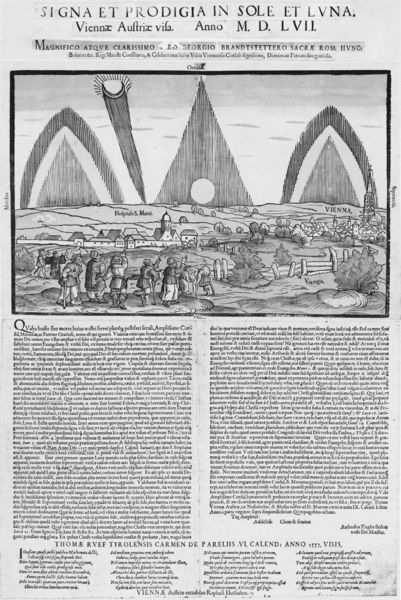
Titel: SIGNA ET PRODIGIA IN SOLE ET LVNA.
Künstler: Ambrosius Ziegler
Standort: Zürich.
Institution: Wickiana
Schlagwörter: baum, berg, himmel, weiß, wolken, bäume, dreieck, fluss, landschaft, menschen, stadt, grau, schwarz, zeichen, zeichnung, haus, wiese, zaun, leute, alt, rahmen, sehen, bild, feld, felder, ferne, horizont, häuser, hügel, strauch, weite, busch, kirche, sonne, wege, blatt, bauern, kreis, oval, rund, turm, spanien, schrift, papier, bogen, ort, zwei, berge, dorf, grafik, graphik, sonnenuntergang, spalten, lattenzaun, zäune, figuren, zeigen, mond, buch, religion, stern, strahlen, druck, druckgraphik, schwarzweiss, schraffur, loch, radierung, stich, titel, illustration, text, zeitung, überschrift, autor, buchseite, jahr, halbrund, finsternis, mittelalter, erscheinung, wien, zeilen, pyramide, kupferstich, dreiecke, geometrie, flugblatt, handschrift, symbole, latein, lateinisch, karlsruhe, italienisch, dreicke, sonnenuntergan, wunder, erscheinen, artikel, majuskel, komet, himmelserscheinung, luna, wunderzeichen, ungewöhnlich, geschehen, nordalpin, sole, goot, supernova, hauzs, signa, sztadt, 1557, 1577, prodigia, +überschrift